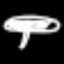
Label: mushroom